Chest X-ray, PA view. Patient: 54 years old, sex M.
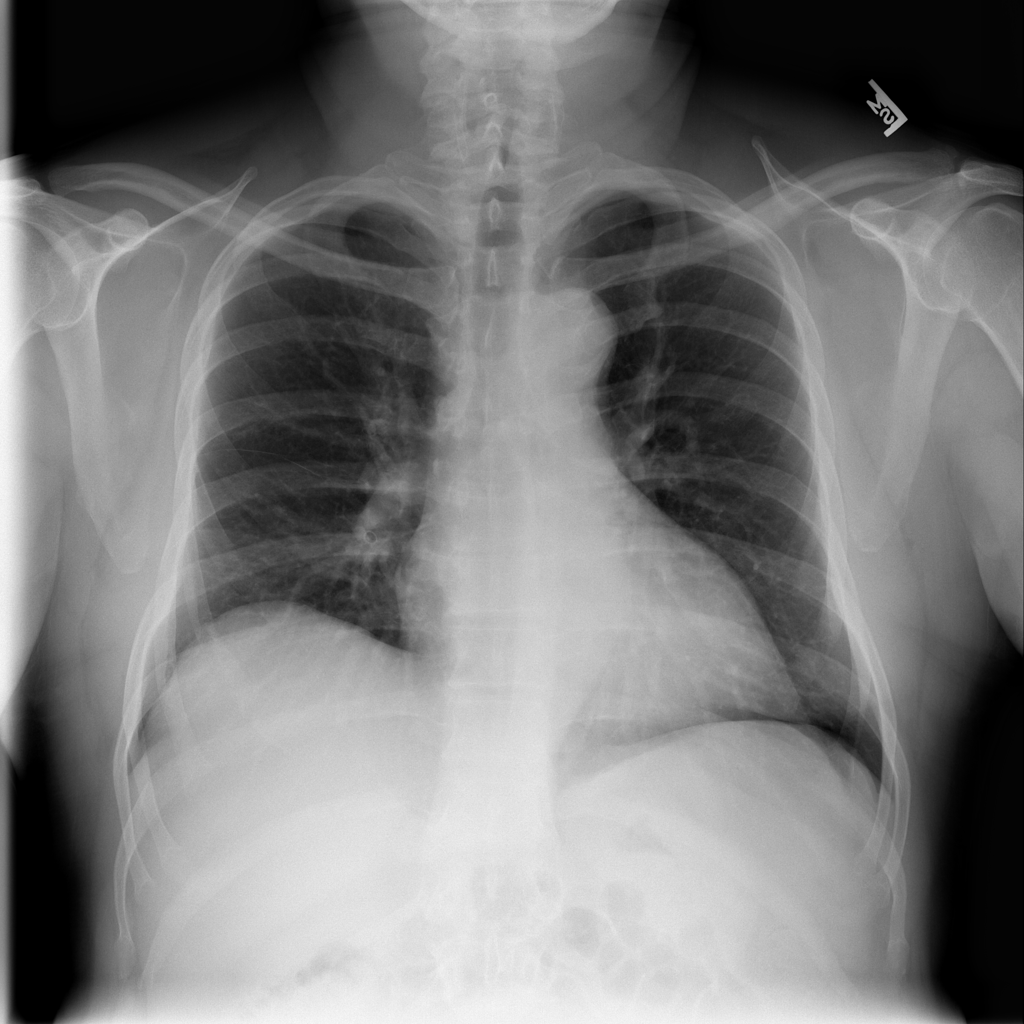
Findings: No Finding